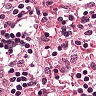
Metastatic tissue present: no